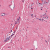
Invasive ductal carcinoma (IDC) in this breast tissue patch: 0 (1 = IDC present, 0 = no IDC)